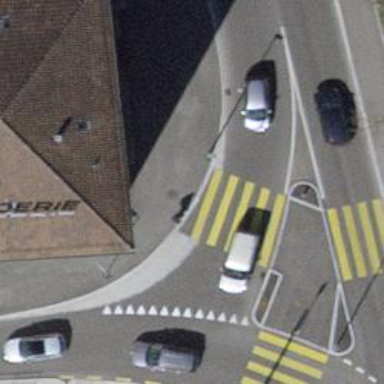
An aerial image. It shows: Uncontrolled zebra crossing.